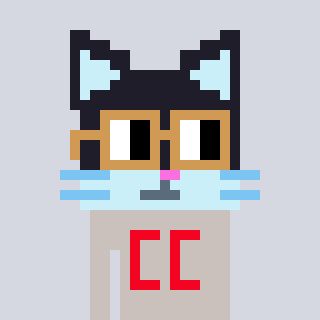
a pixel art character with square brown glasses, a cat-shaped head and a foggrey-colored body on a cool background